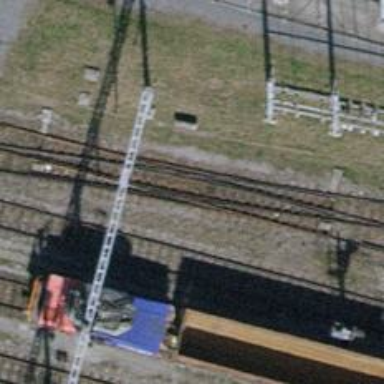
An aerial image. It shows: Railway switch.